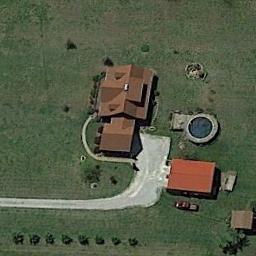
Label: sparse_residential